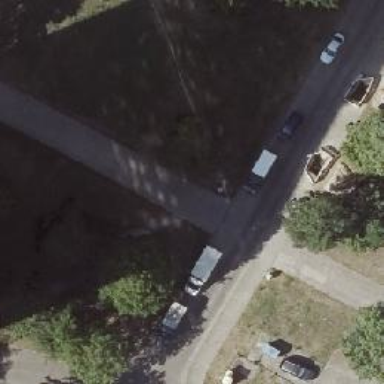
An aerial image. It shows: Concrete footway.